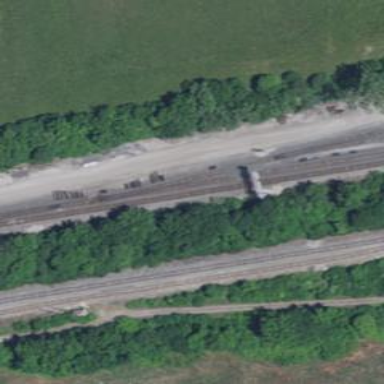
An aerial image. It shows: Railway yard.